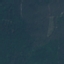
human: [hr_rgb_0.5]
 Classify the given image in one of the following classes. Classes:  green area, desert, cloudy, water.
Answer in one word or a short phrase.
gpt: green area